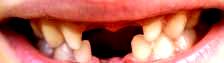
Condition: hypodontia